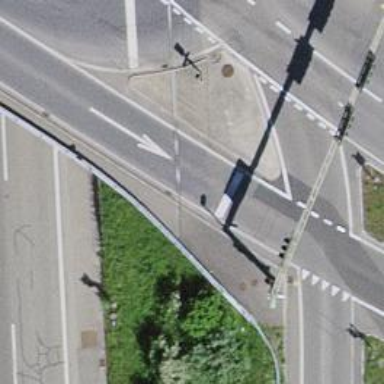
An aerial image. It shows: Road with traffic signals.